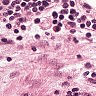
Metastatic tissue present: yes